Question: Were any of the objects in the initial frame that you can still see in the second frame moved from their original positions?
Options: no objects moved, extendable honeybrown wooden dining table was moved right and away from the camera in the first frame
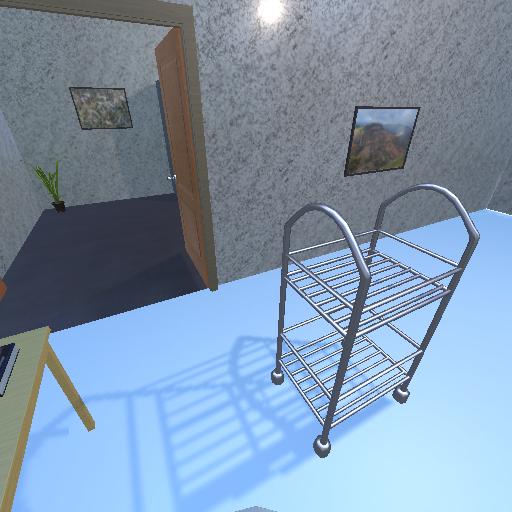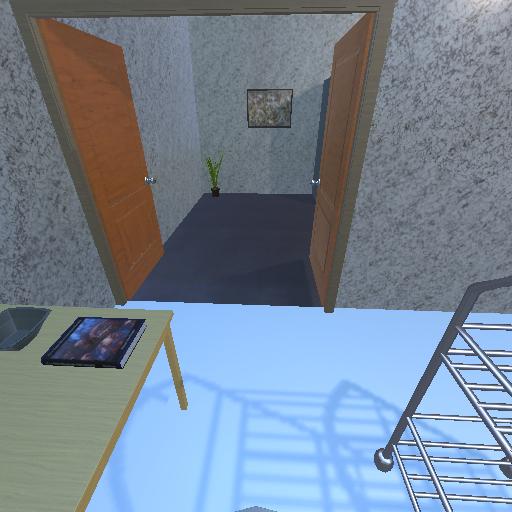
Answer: no objects moved